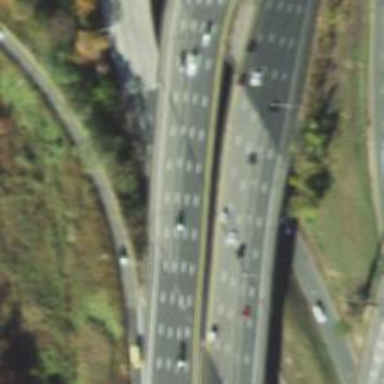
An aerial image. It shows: Urban freeway expressway bridge crossing over the motorway.